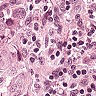
Metastatic tissue present: yes